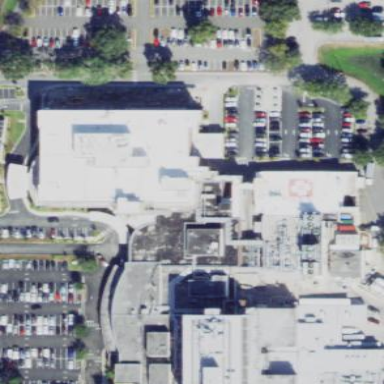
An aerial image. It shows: Hospital.